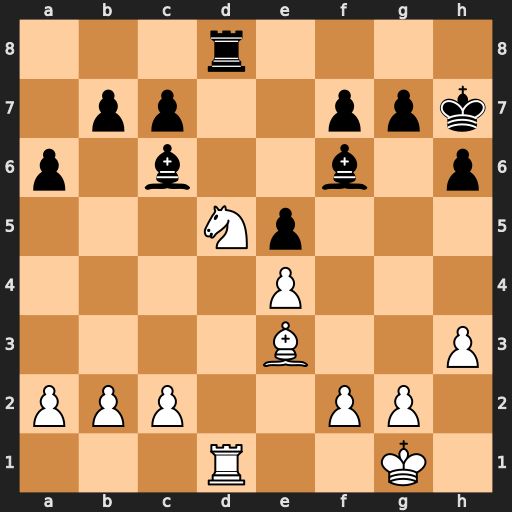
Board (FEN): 3r4/1pp2ppk/p1b2b1p/3Np3/4P3/4B2P/PPP2PP1/3R2K1
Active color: w
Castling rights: -
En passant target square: -
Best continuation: Nxf6+ gxf6 Rxd8